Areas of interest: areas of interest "Fishing Garden"
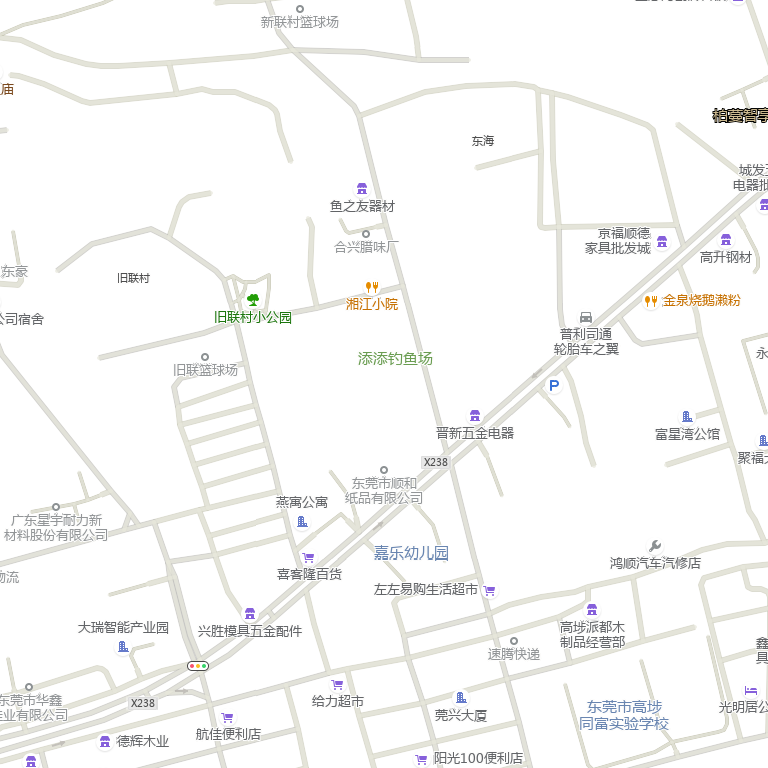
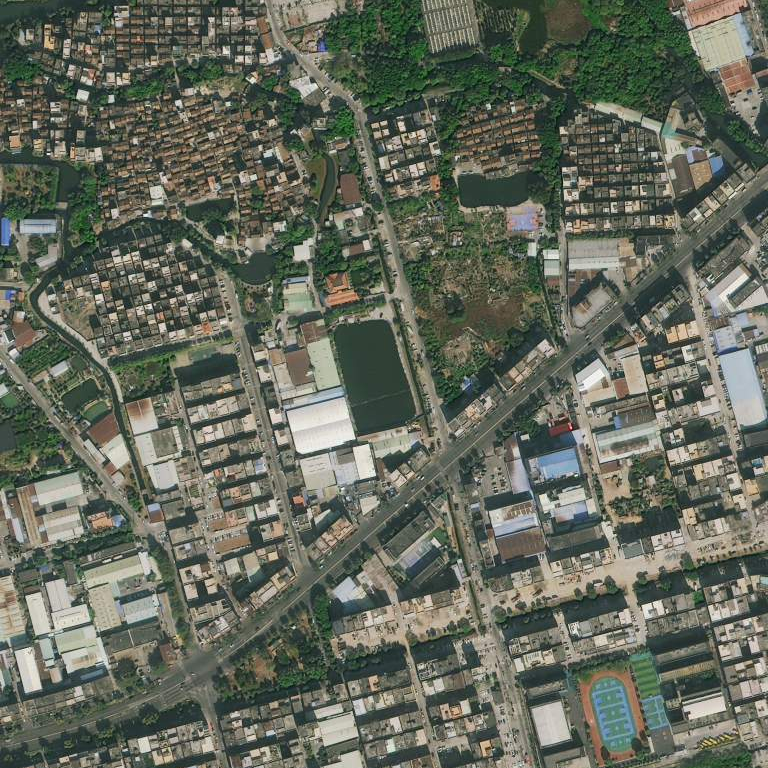